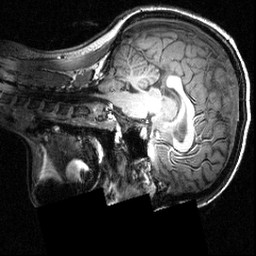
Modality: T1w
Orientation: sagittal
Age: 21
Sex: female
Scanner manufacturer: siemens
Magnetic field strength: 3.951 T
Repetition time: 1.5 s
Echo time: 0.00335 s